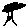
Label: tree